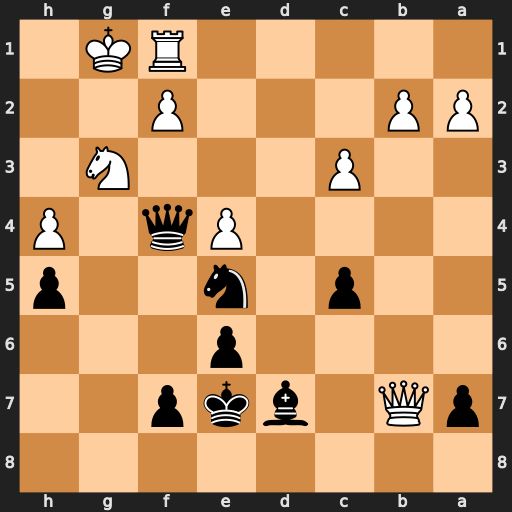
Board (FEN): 8/pQ1bkp2/4p3/2p1n2p/4Pq1P/2P3N1/PP3P2/5RK1
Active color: b
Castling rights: -
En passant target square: -
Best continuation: Nf3+ Kh1 Qg4 Kg2 Nxh4+